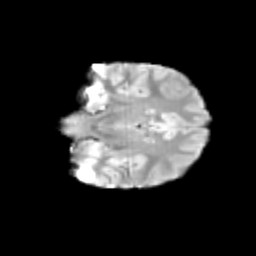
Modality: T2w
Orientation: coronal
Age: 10
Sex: female
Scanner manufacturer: siemens
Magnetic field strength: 3 T
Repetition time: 3.8 s
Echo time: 0.07 s